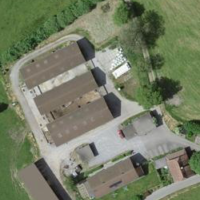
EUNIS habitat code: 55
Species observed at this site:
Sambucus racemosa